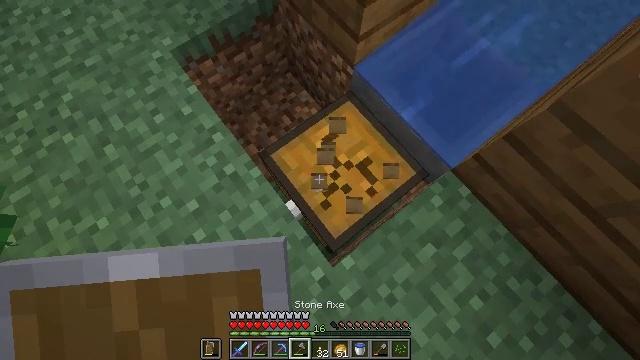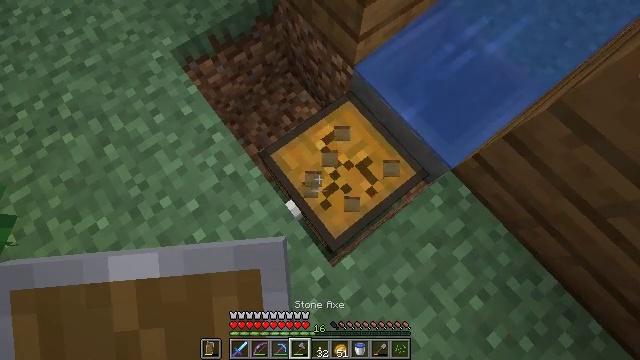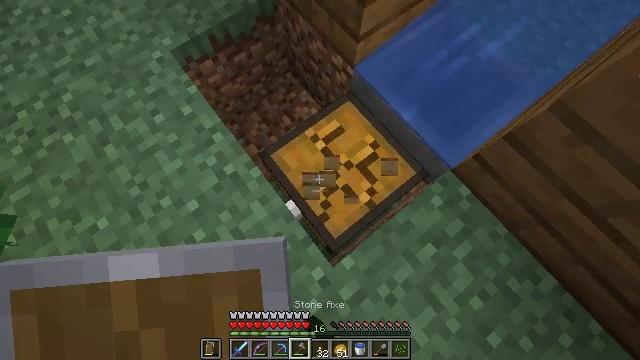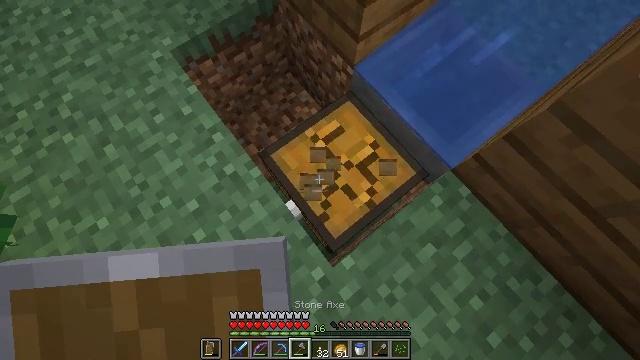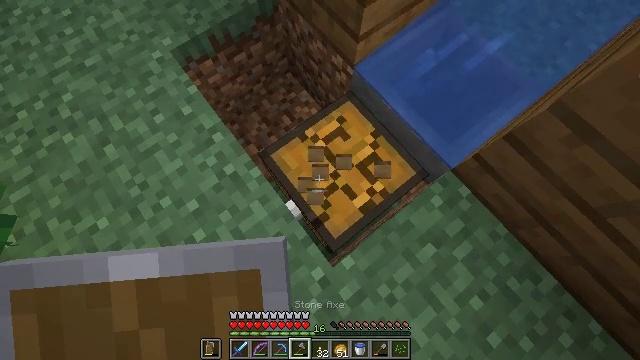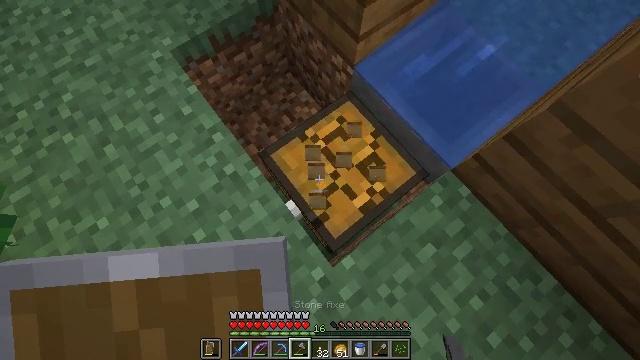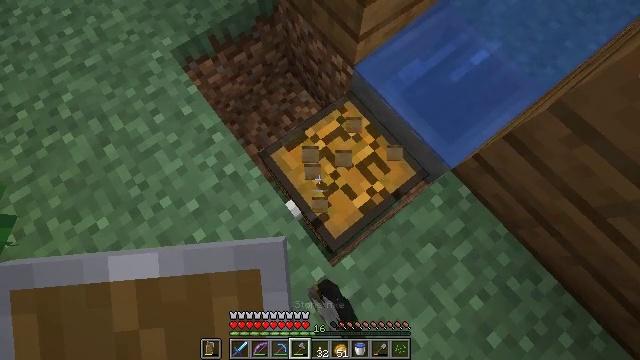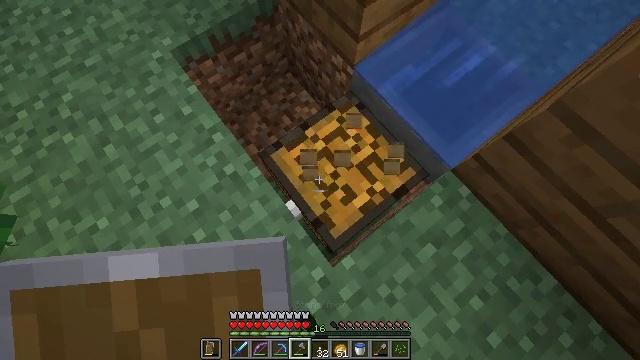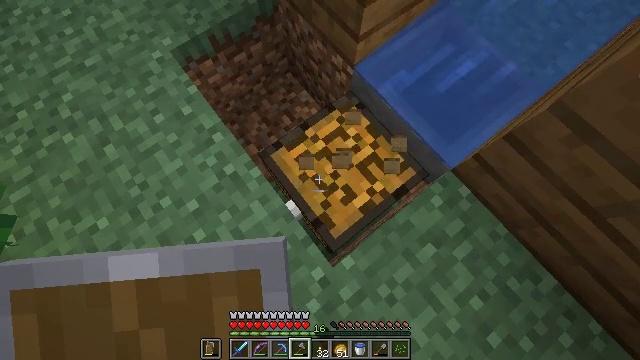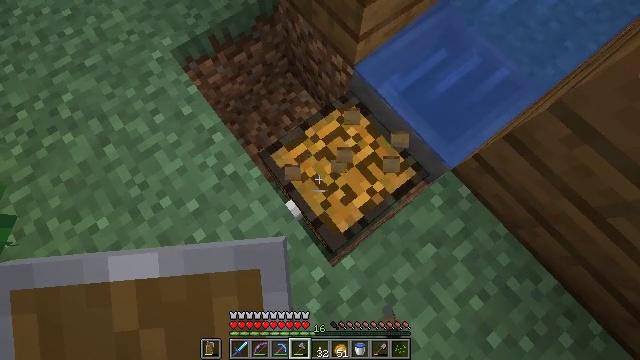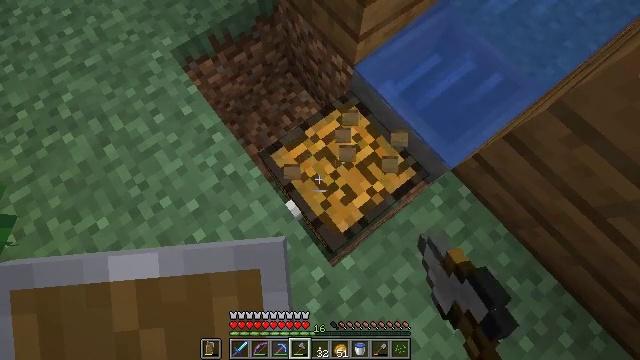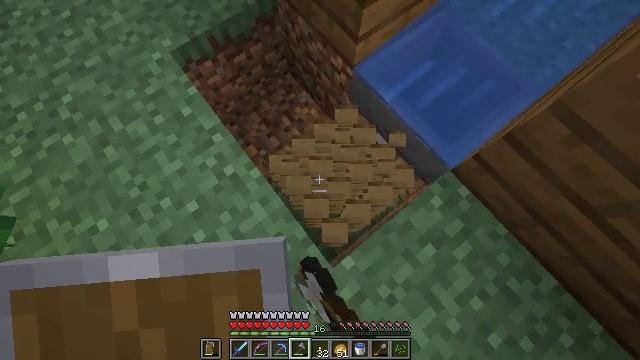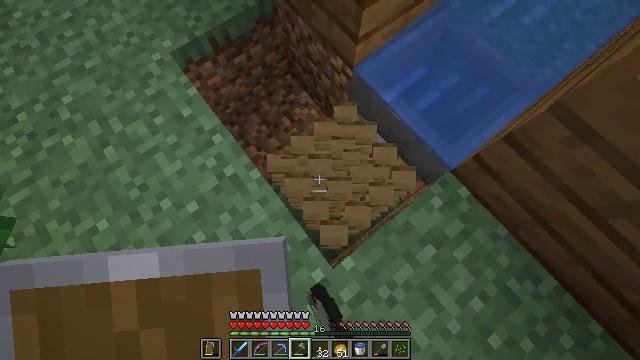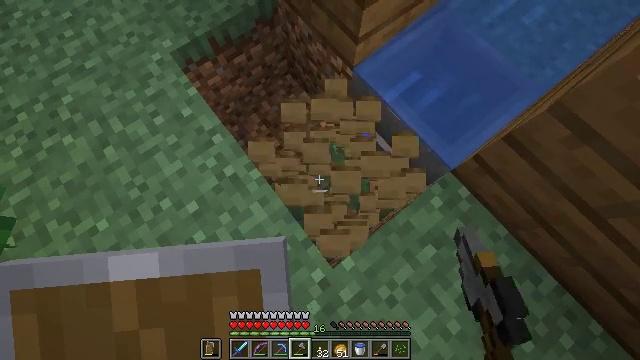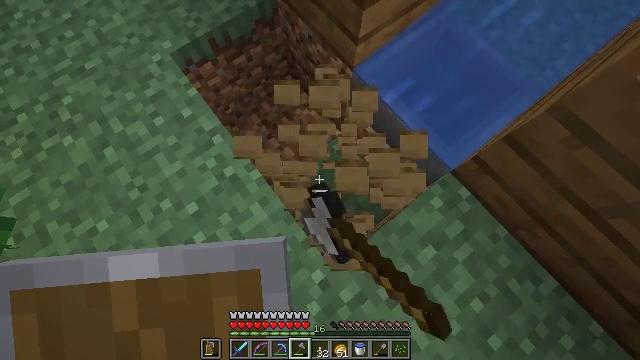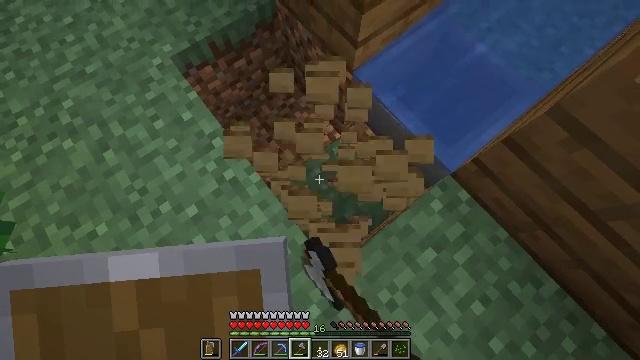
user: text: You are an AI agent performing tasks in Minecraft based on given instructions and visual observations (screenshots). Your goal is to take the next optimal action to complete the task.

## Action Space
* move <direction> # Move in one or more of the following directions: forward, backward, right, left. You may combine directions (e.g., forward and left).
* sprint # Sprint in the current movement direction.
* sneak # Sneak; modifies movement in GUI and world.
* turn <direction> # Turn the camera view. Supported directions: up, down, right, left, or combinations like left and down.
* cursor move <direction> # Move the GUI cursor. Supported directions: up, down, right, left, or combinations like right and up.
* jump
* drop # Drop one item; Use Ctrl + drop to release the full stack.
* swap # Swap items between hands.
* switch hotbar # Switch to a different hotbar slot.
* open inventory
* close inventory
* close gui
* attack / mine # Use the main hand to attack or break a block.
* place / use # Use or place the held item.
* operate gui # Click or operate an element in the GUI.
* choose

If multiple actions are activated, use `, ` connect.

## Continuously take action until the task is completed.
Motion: motion action
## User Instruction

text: Mine the chest to collect it.
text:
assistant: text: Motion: attack / mine
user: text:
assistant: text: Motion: attack / mine
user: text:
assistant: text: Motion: attack / mine
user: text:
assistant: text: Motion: attack / mine
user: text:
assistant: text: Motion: attack / mine
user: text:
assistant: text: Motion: attack / mine
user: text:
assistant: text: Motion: attack / mine
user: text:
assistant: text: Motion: attack / mine
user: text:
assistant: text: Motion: attack / mine
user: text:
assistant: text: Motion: attack / mine
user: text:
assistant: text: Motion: attack / mine
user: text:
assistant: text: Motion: attack / mine
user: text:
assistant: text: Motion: attack / mine
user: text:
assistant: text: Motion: attack / mine
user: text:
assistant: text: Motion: attack / mine
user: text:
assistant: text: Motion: attack / mine